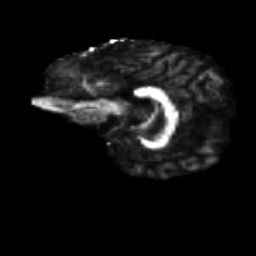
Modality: FA
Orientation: sagittal
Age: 70
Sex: female
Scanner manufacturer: siemens
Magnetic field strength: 3 T
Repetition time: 4.71 s
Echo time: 0.0906 s